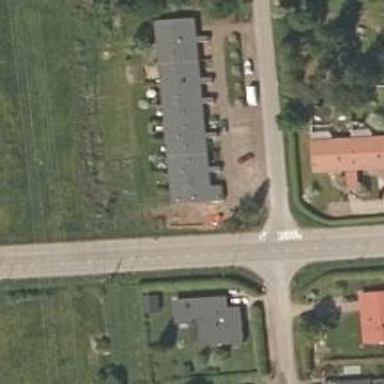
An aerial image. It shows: Asphalt cycleway.